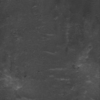
Label: not_dusty